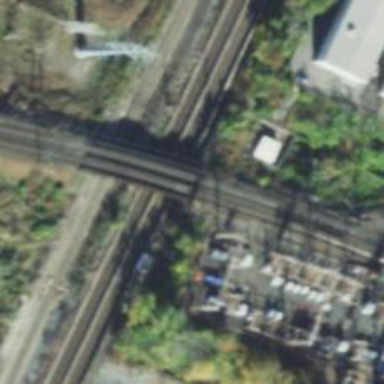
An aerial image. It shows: Bridge over railway with electrified contact lines.